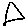
Label: triangle